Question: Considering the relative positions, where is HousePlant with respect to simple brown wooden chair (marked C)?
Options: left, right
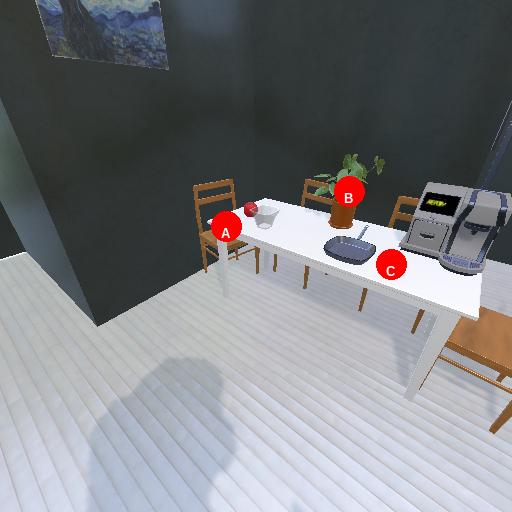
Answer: left